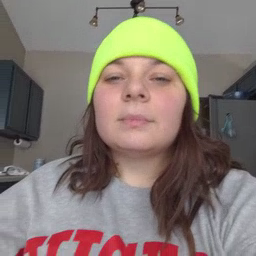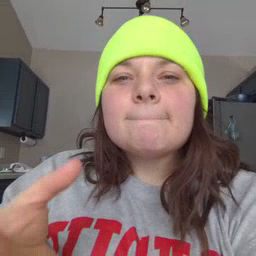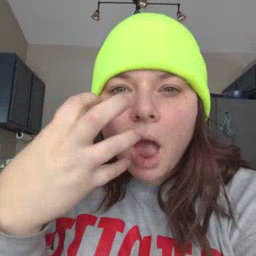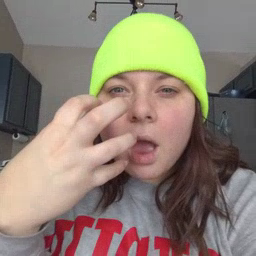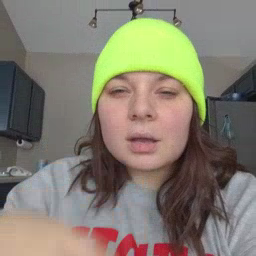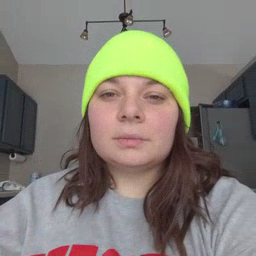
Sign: mad